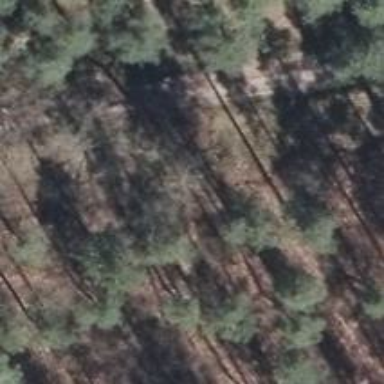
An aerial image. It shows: Row of deciduous broadleaved trees.